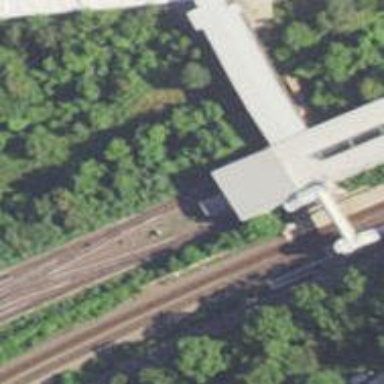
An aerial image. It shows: Railway signal.